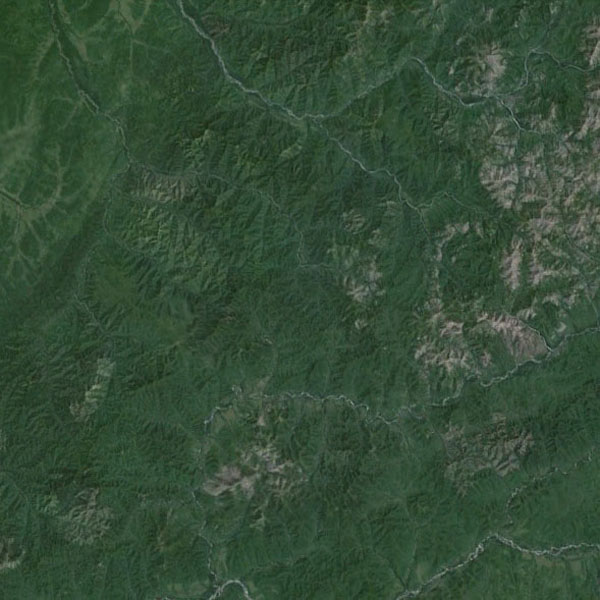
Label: Mountain